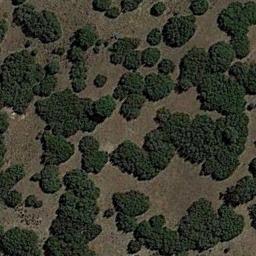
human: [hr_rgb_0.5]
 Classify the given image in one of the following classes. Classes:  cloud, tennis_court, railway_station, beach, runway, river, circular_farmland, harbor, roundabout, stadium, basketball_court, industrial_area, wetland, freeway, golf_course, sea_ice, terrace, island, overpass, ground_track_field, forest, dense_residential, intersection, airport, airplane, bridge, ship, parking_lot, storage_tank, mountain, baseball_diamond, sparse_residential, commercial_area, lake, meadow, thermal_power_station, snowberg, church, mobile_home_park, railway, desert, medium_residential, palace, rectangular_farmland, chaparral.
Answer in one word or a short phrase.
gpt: chaparral